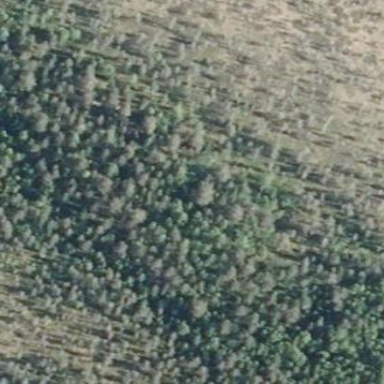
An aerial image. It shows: Woodland with needle-leaved trees.